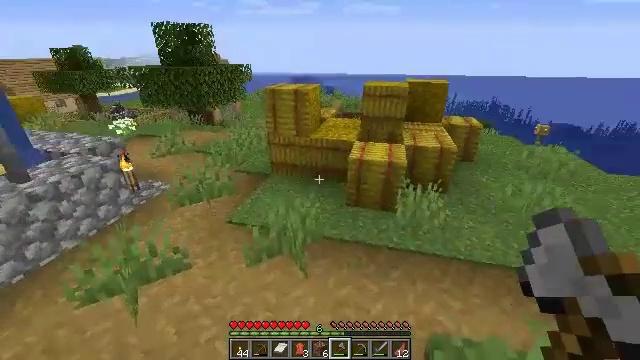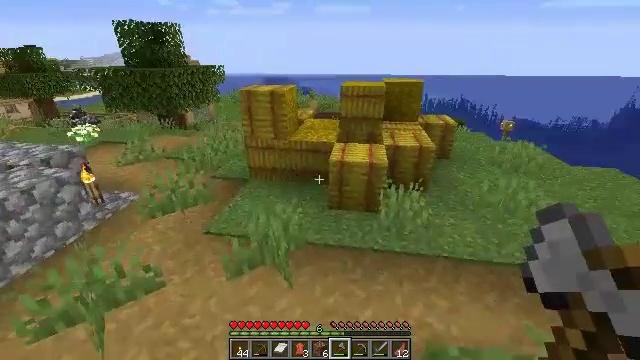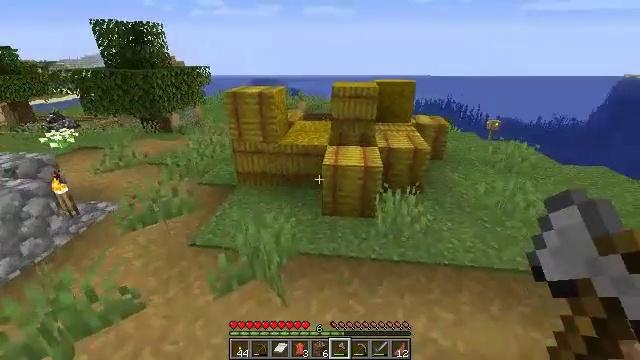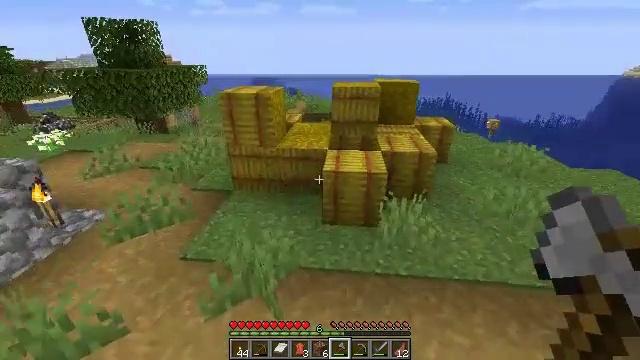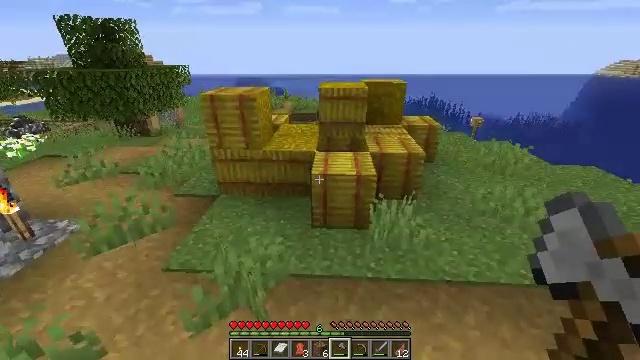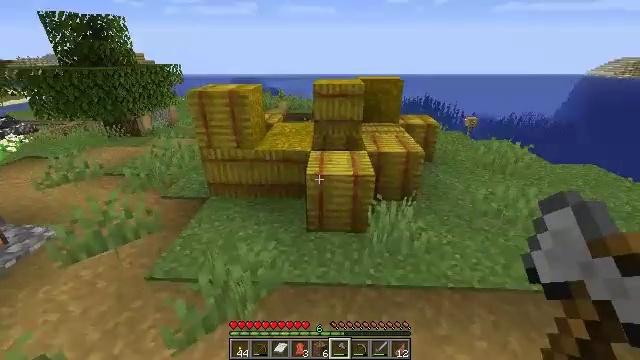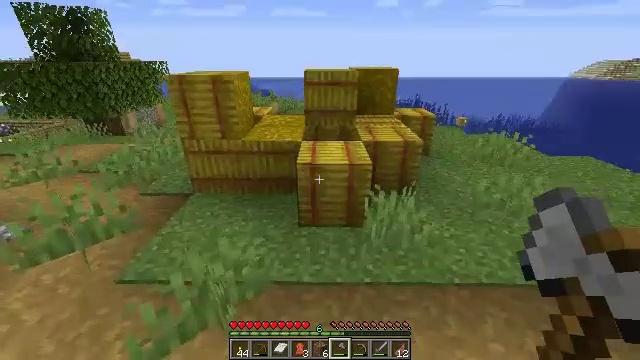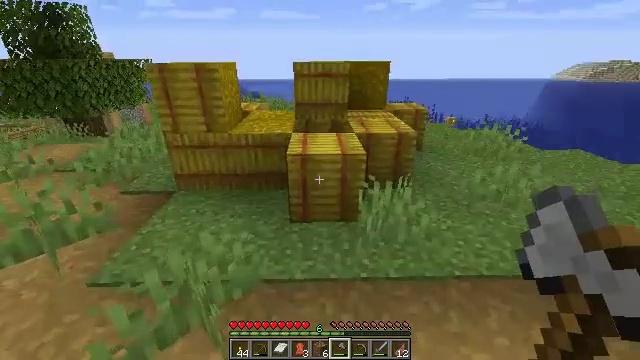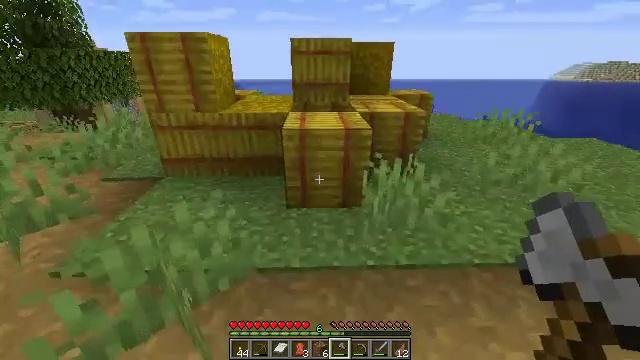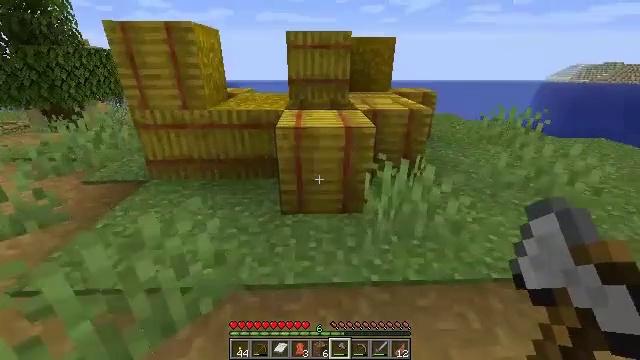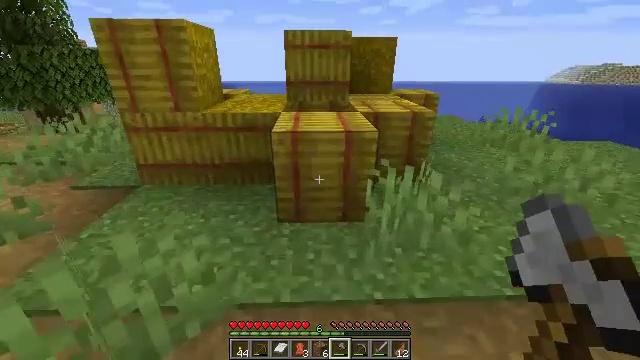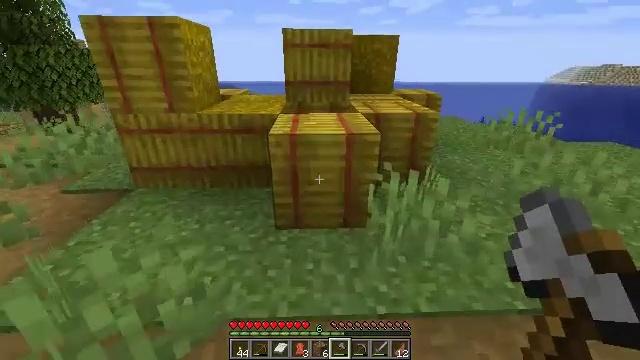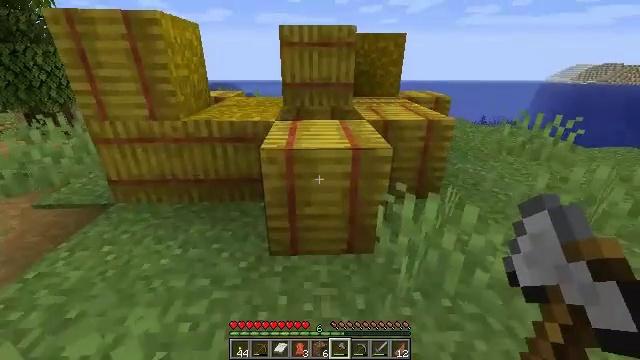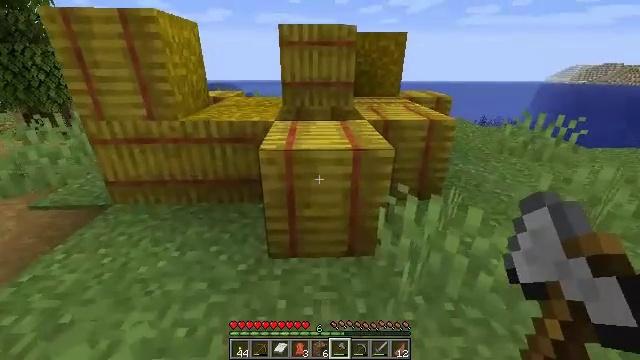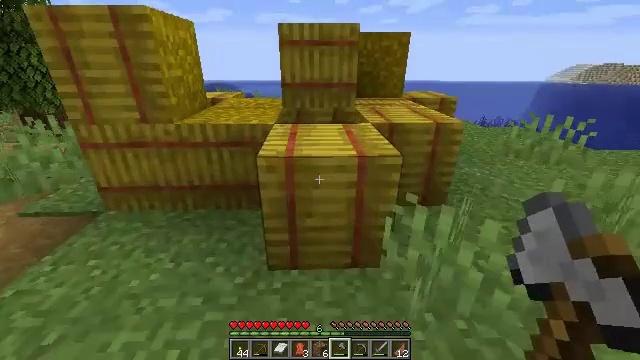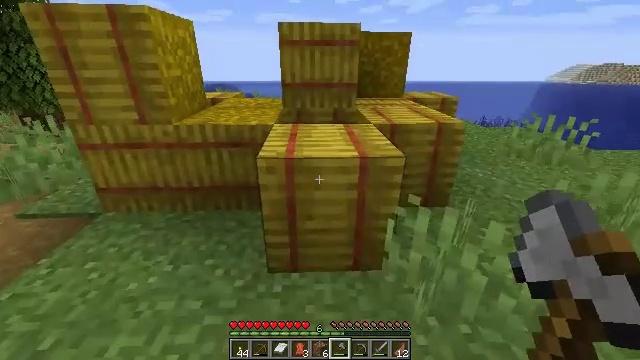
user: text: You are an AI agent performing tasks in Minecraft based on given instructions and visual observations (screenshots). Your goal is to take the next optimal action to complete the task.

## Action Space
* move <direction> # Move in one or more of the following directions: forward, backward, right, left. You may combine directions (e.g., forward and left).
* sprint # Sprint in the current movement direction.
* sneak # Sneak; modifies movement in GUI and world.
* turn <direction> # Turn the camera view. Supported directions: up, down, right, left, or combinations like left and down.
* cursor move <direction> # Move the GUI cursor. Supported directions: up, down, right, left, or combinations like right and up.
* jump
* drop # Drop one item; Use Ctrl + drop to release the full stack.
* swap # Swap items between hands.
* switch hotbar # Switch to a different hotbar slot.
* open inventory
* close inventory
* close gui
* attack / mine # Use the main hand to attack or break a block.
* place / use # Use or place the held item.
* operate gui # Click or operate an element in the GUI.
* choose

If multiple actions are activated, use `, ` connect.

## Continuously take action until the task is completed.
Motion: motion action
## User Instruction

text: Break the hay block to collect it.
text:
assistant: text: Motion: move forward, turn right
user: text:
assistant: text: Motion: move forward, turn right
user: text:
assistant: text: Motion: move forward
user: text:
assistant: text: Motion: move forward, turn right
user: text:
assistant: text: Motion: move forward, turn right
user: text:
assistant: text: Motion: move forward, turn right
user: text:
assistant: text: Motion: move forward, turn right
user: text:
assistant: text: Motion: move forward
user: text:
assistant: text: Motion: move forward
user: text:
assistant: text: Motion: move forward
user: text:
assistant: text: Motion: move forward
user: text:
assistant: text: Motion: move forward
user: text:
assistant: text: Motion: no_op
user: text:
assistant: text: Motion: no_op
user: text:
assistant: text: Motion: no_op
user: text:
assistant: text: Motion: no_op
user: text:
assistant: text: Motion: attack / mine
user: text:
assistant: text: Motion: attack / mine
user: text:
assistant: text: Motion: attack / mine
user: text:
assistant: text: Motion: attack / mine
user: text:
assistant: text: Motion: attack / mine
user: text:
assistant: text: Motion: attack / mine
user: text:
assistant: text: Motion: attack / mine
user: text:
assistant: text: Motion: attack / mine
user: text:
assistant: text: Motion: attack / mine
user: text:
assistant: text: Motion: attack / mine
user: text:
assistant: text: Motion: attack / mine
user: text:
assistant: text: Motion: attack / mine
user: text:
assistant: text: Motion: attack / mine
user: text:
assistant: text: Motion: attack / mine